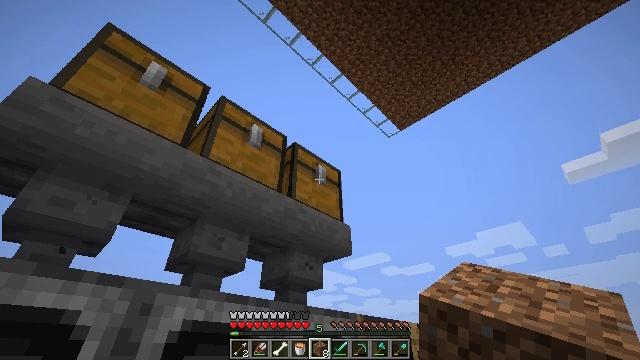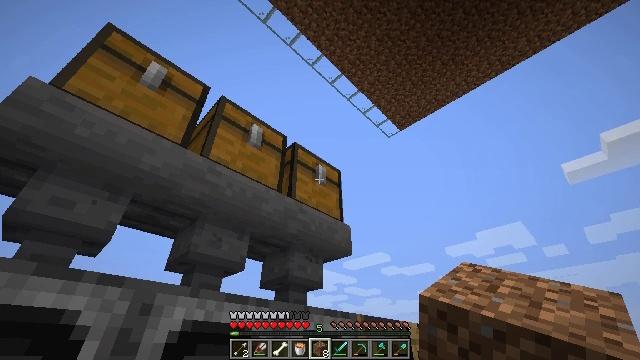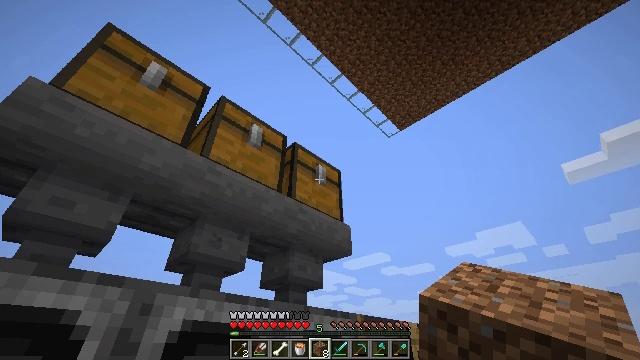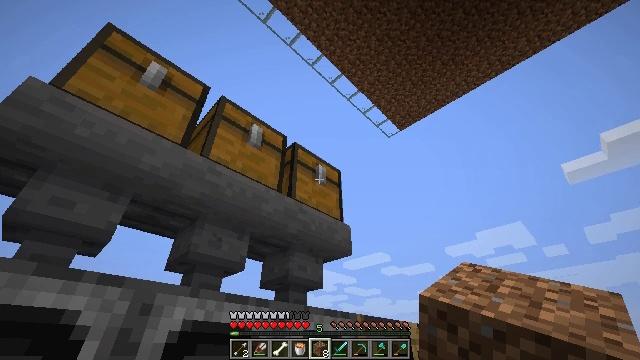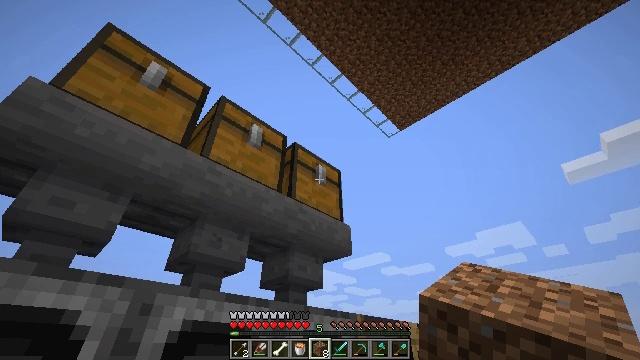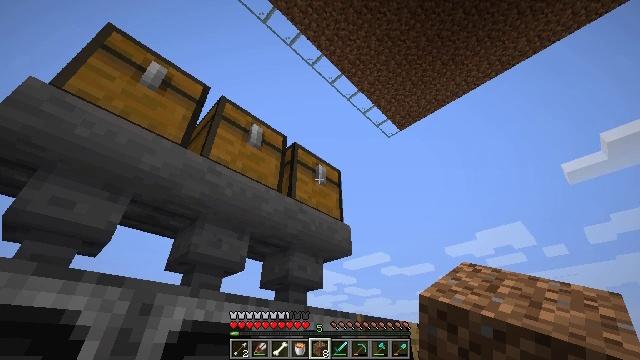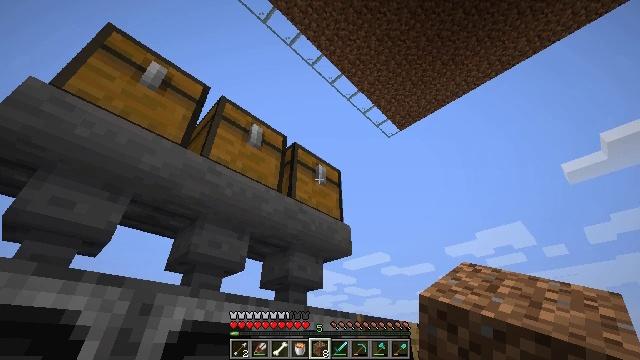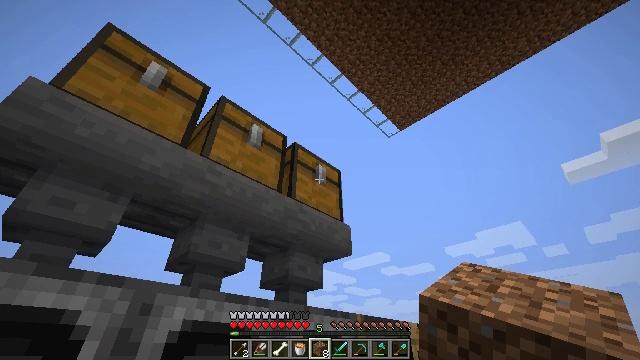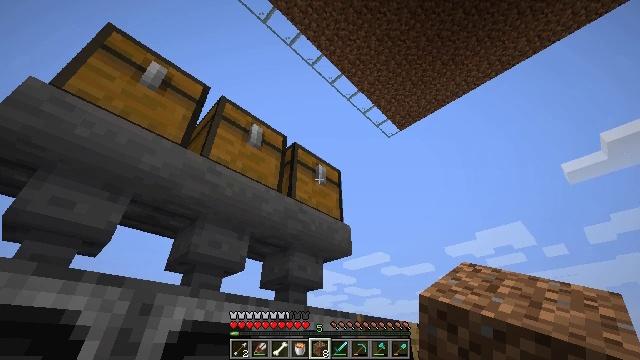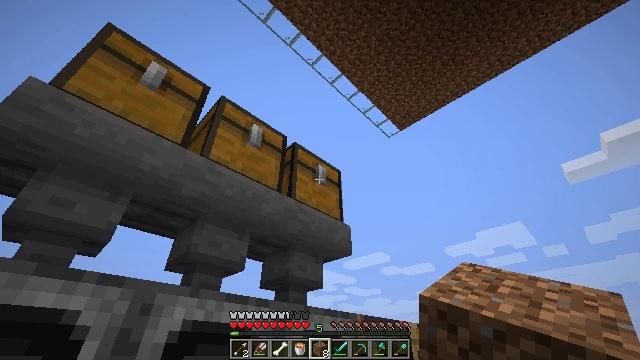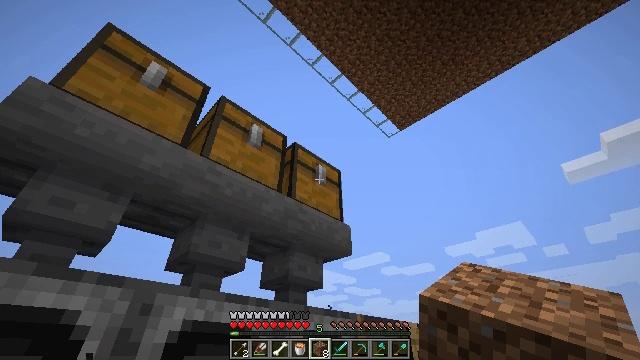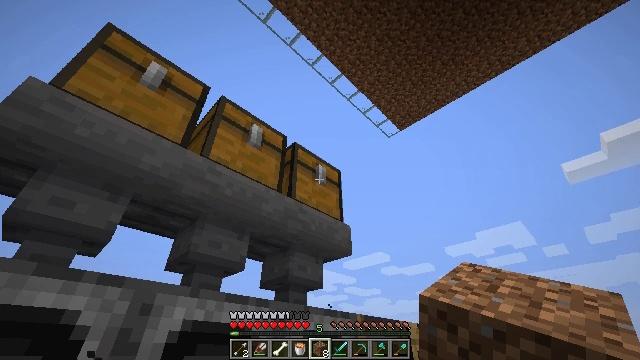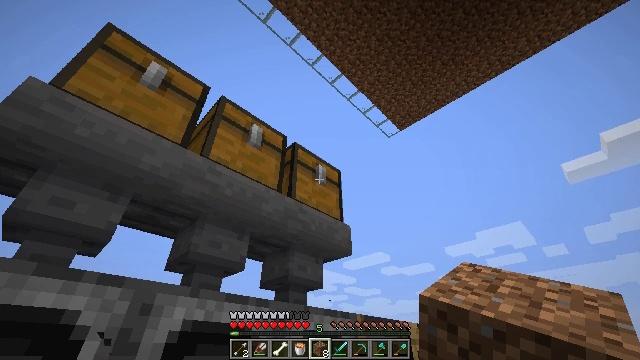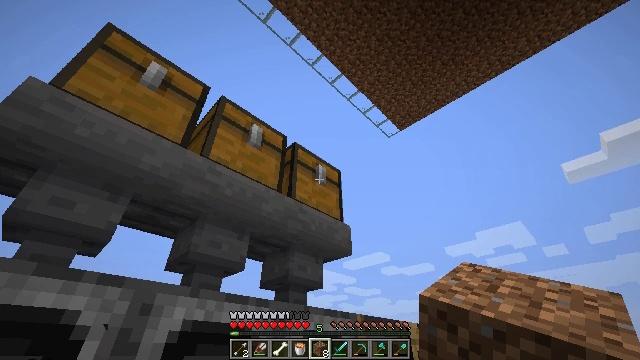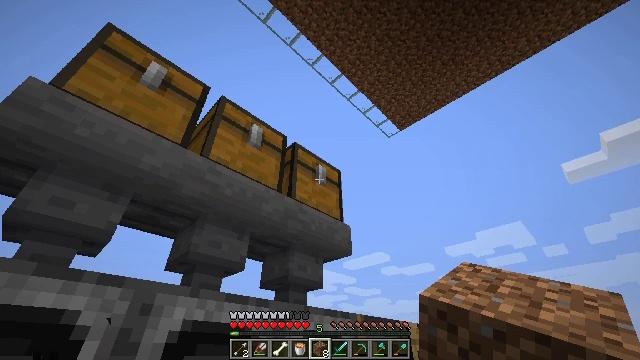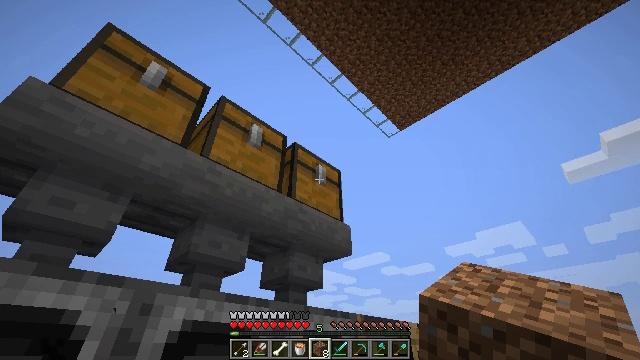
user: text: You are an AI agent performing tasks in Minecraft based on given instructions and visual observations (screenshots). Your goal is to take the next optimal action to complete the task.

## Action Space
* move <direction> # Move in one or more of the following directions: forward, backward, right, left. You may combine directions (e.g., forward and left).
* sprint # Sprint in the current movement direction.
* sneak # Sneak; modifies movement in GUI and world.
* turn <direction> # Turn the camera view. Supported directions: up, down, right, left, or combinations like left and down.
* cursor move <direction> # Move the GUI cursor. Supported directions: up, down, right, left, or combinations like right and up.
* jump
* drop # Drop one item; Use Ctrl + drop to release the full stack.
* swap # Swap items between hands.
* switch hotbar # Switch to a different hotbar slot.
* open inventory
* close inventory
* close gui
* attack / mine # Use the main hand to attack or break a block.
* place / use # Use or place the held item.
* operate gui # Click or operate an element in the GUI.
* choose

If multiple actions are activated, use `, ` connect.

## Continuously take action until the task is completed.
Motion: motion action
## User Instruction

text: Take redstone dust to craft a redstone block.
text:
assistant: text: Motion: no_op
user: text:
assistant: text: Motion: no_op
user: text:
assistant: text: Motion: no_op
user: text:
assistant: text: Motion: no_op
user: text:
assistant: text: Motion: no_op
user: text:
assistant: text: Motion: no_op
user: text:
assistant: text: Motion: no_op
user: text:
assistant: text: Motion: no_op
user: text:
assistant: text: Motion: no_op
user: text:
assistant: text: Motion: no_op
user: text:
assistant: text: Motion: no_op
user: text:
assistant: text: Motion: no_op
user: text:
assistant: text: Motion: no_op
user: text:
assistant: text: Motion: no_op
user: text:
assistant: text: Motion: no_op
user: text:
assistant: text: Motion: no_op
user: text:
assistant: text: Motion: no_op
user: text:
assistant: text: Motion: no_op
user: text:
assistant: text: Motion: no_op
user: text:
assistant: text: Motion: no_op
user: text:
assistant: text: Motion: no_op
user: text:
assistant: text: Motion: no_op
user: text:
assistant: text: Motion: no_op
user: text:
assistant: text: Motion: no_op
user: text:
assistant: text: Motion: no_op
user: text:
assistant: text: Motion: no_op
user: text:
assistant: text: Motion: no_op
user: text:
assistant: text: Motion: no_op
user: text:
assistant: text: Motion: no_op
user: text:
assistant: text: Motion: no_op